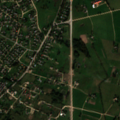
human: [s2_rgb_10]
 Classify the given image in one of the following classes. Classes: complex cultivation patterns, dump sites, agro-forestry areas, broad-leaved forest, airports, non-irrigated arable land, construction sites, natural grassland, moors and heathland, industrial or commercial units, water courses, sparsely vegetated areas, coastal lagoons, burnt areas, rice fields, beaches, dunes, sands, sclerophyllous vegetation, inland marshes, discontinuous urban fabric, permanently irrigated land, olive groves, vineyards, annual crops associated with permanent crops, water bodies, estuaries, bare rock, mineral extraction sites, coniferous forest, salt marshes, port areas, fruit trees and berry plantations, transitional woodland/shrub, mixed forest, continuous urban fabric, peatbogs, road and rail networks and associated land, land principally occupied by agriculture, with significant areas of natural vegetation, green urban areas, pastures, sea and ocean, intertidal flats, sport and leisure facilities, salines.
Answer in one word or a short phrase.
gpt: discontinuous urban fabric, pastures, complex cultivation patterns